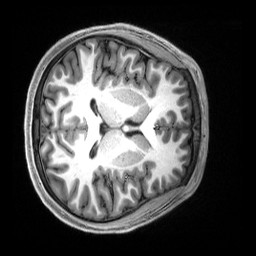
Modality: T1w
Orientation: axial
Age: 19
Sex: male
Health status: healthy
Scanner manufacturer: siemens
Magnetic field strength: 3 T
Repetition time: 2.5 s
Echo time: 0.00222 s